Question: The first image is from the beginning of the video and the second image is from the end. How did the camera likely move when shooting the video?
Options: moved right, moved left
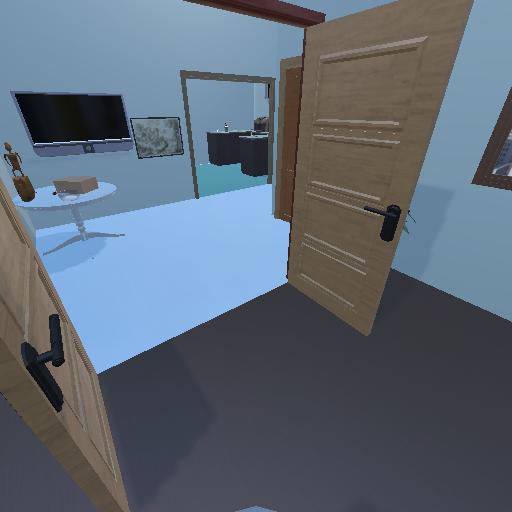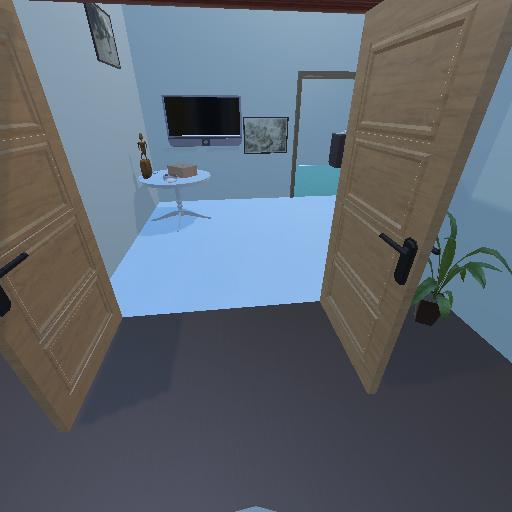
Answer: moved right